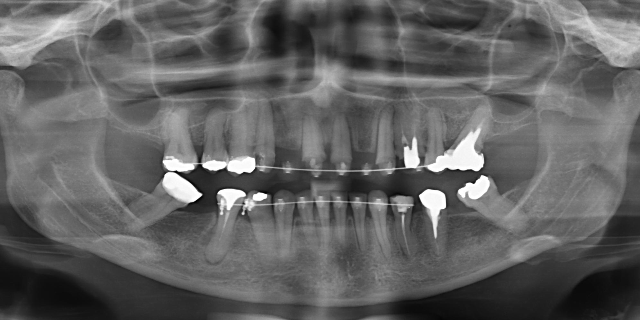
adult